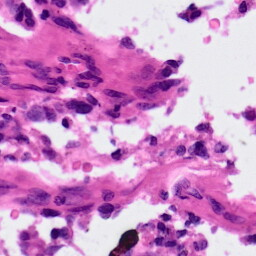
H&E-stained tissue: Ovarian